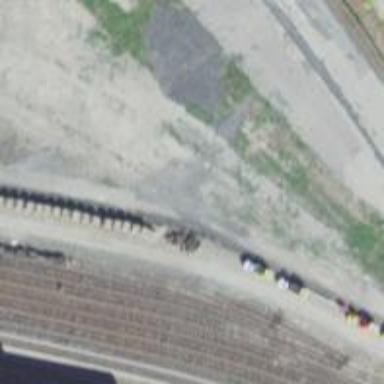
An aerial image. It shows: Abandoned railway yard is depicted.